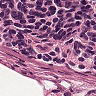
Metastatic tissue present: no